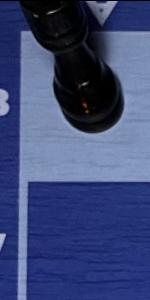
Label: Empty